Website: home-depot
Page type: payment
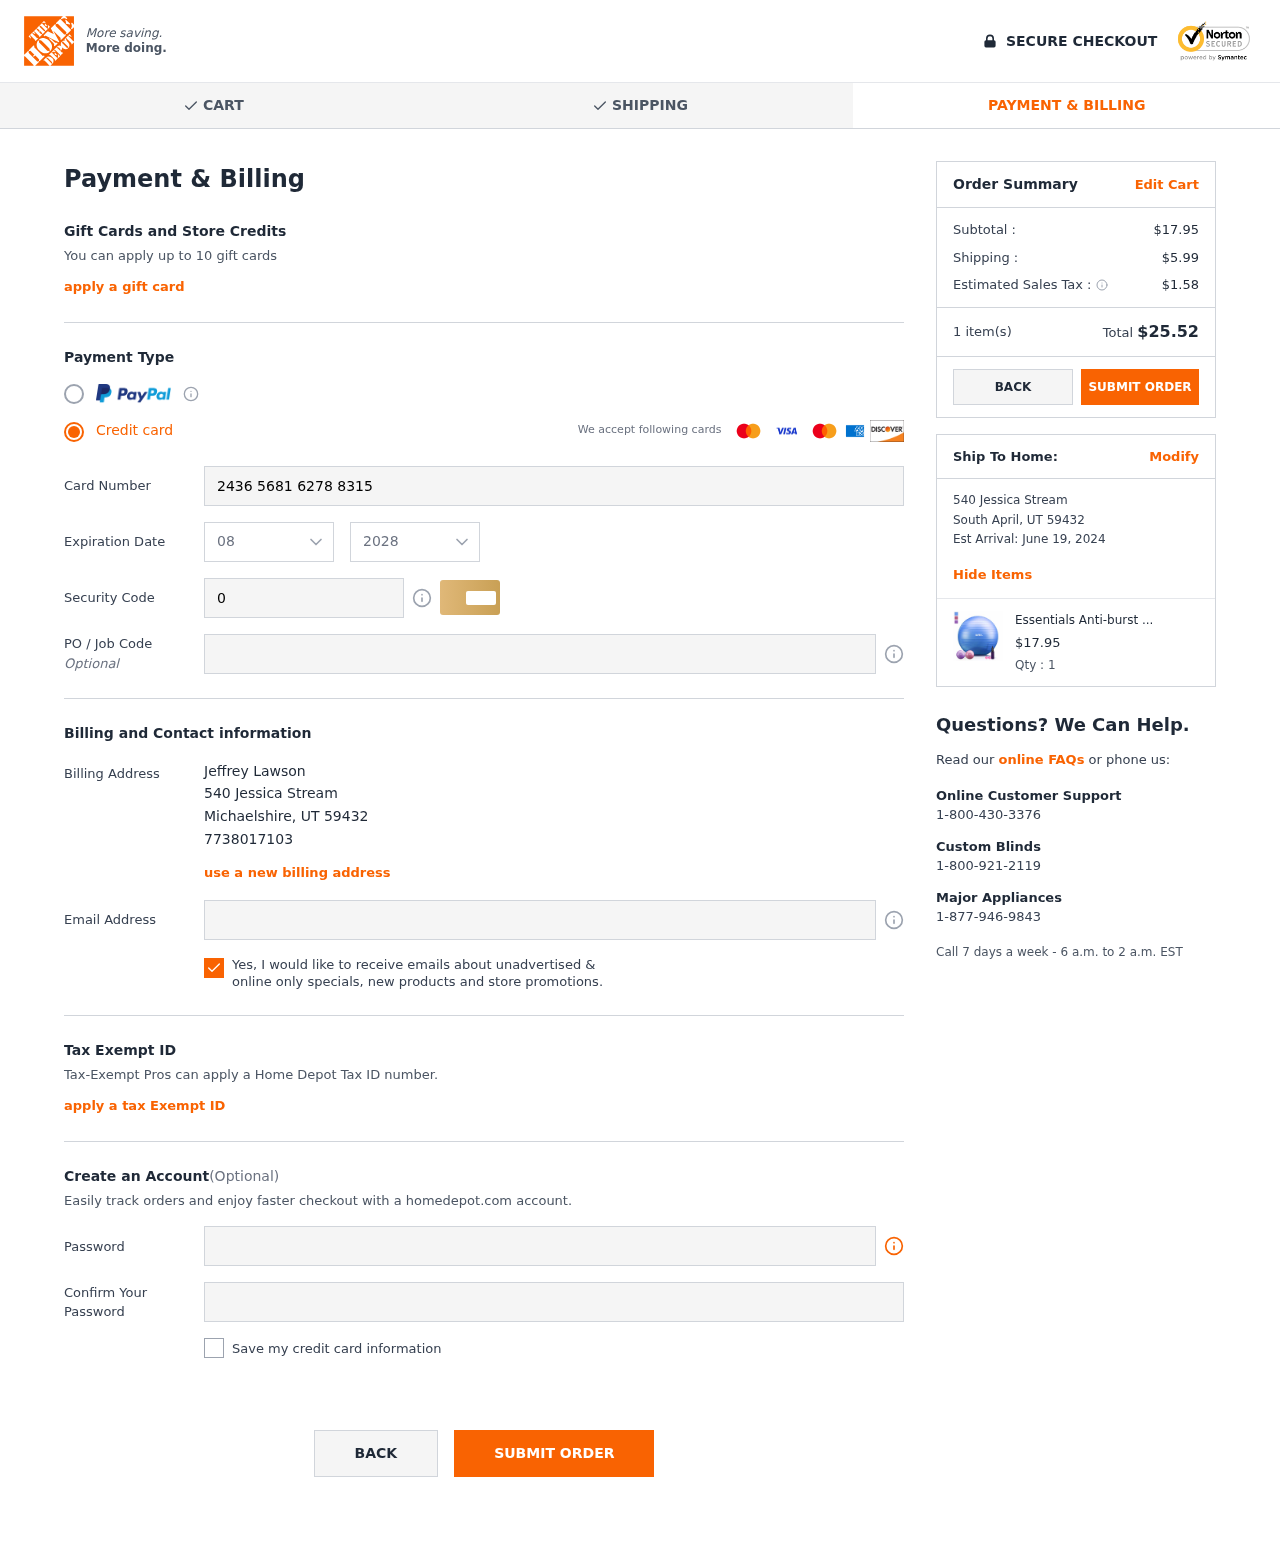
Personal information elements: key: PII_CARD_CVV
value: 066
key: PII_CARD_EXPIRY_MONTH
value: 08
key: PII_CARD_EXPIRY_YEAR
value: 28
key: PII_CARD_NUMBER
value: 2436 5681 6278 8315
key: PII_CITY
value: Michaelshire
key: PII_CITY2
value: South April
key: PII_EMAIL
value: jlawson@hotmail.com
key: PII_FULLNAME
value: Jeffrey Lawson
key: PII_JOB_CODE
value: WO-374783
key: PII_PHONE
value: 7738017103
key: PII_POSTCODE
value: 59432
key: PII_POSTCODE2
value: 59432
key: PII_STATE_ABBR
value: UT
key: PII_STATE_ABBR2
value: UT
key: PII_STREET
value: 540 Jessica Stream
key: PII_STREET2
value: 540 Jessica Stream
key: PII_POSTCODE_FULL
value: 59432
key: PII_POSTCODE_NUMERIC
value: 59432
Product elements: key: PRODUCT1_NAME
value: Essentials Anti-burst Exercise Ball 65 cm 75 cm Fitness Ball with Ball Pump Pezzi Ball for Yoga Pila
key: PRODUCT1_PRICE
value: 17.95
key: PRODUCT1_QUANTITY
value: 1
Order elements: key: ORDER_SUBTOTAL
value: $17.95
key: ORDER_SHIPPING_COST
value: $5.99
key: ORDER_TAX
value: $1.58
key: ORDER_NUM_ITEMS
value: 1 item(s)
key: ORDER_TOTAL
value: $25.52
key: ORDER_DELIVERY_DATE
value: June 19, 2024